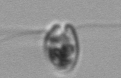
Label: flagellate_morphotype1